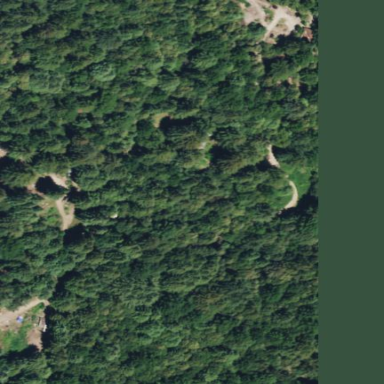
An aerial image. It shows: Forest designated for timber production.